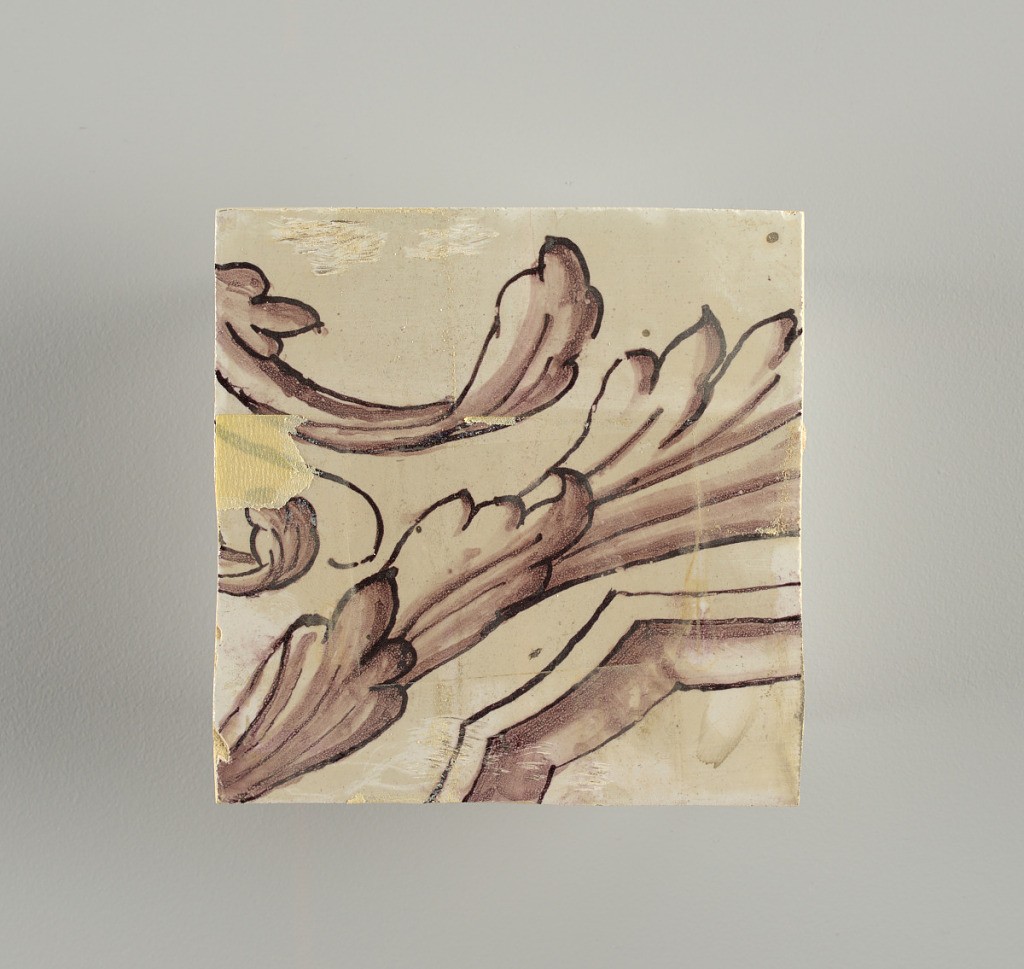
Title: Wall facing
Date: ca. 1725
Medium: tin-glazed earthenware, underglaze
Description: Two vertical rectangles, twenty-three tiles high.  A) Nine tiles wide at top; seven tiles wide at bottom.  B) Ten and one-half tiles wide.

Arabesque design of foliage.  A) with centered figure of Justice under a canopy.  B) with centered urn.